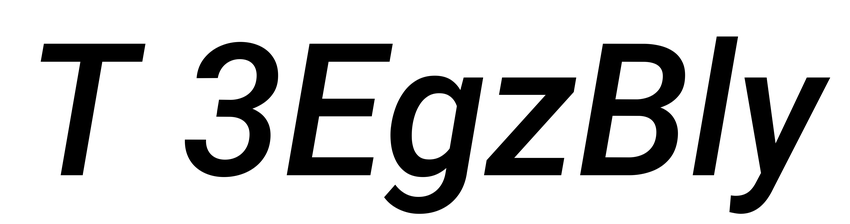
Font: Roboto-Italic_Medium_Italic